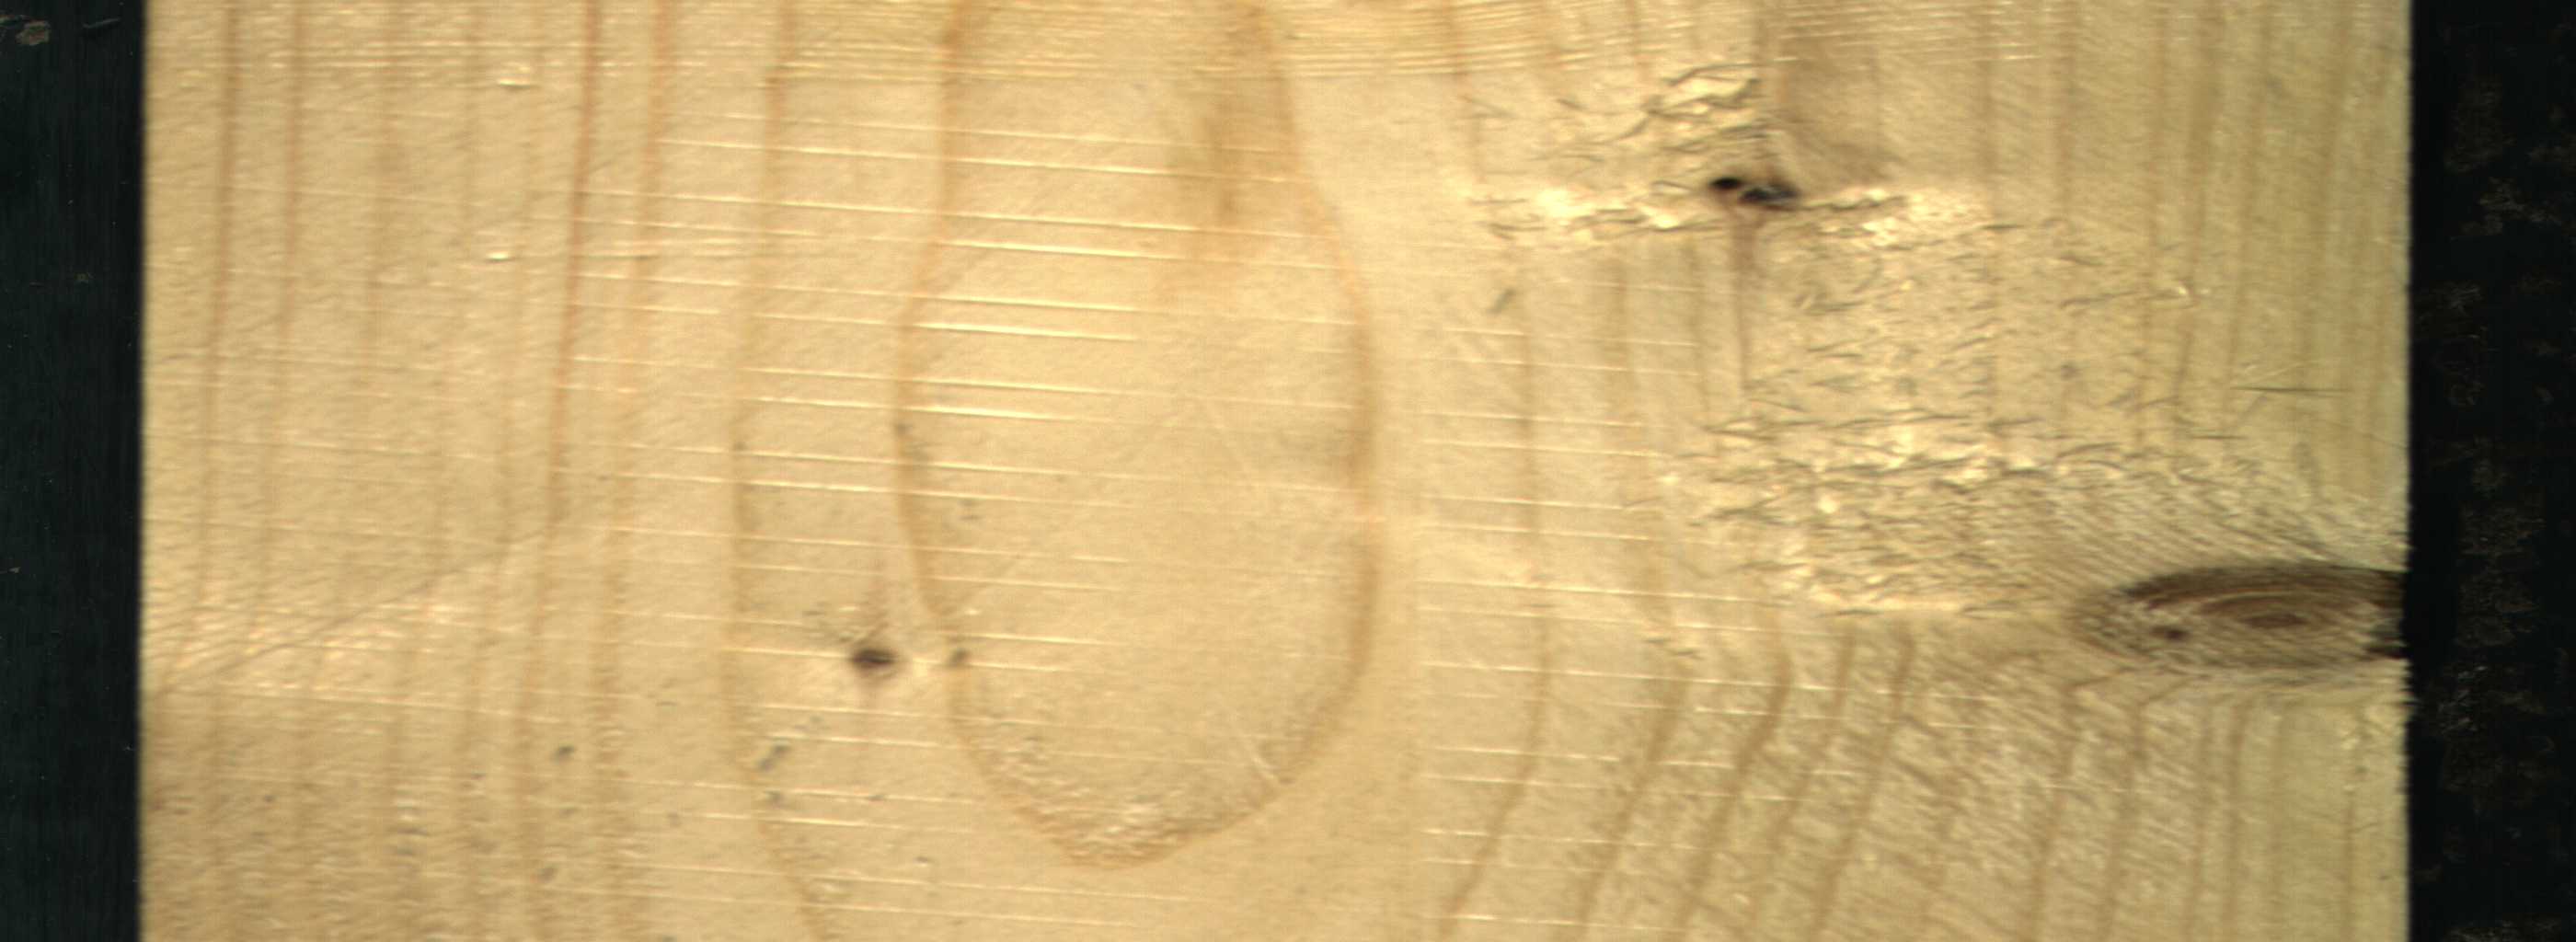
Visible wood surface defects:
Live_Knot
Live_Knot